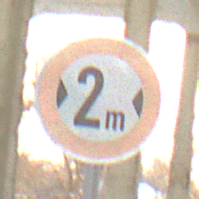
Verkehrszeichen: TatsaechlicheBreite2
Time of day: MorningAfternoon
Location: Roofed (Suburban)
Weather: PartlyCloudy
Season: Winter
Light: Natural